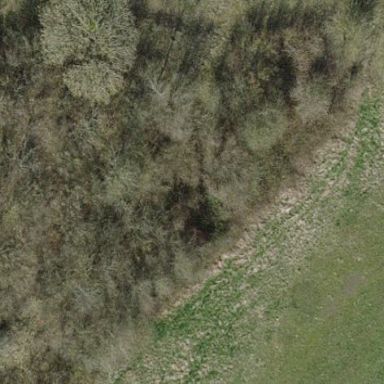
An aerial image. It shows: Beautiful woodland area.